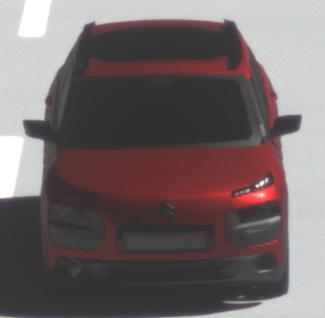
Make: Citroen
Model: C4 Cactus PureTech 75
Detailed model: C4 Cactus
Model produced from: 2014/09
Model produced until: 2015/03
Doors: 5
Color: red
Road condition: dry road
Daytime: midday
Contrast: high contrast